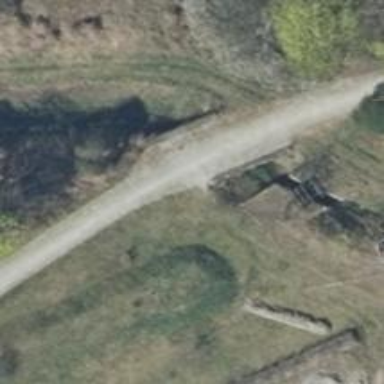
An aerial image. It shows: Dirt path crossing over bridge.